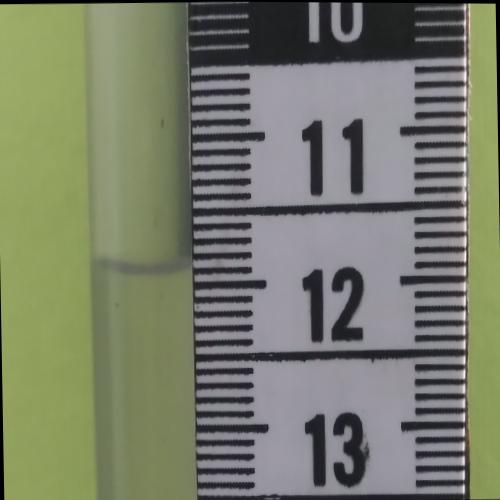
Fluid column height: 11.9 cm